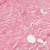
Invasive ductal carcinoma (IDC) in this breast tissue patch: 0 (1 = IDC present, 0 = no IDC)